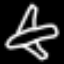
Label: airplane